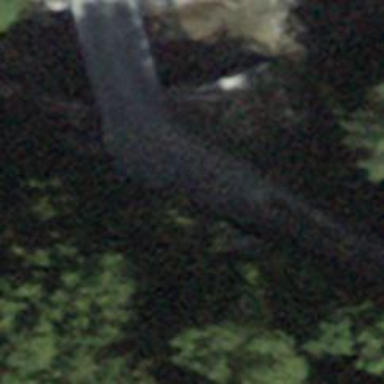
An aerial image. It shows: Asphalt service road that crosses bridge.